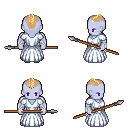
a pixel art fantasy rpg character, male body template, dark elf, purple skin, underdress, magenta pants, light blonde short mohawk hairstyle, white cloth bandages, white slippers, spear, four views (front, back, left, right), 2x2 character sprite sheet, small pixel art, hard edges, no anti-aliasing